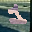
Label: 1